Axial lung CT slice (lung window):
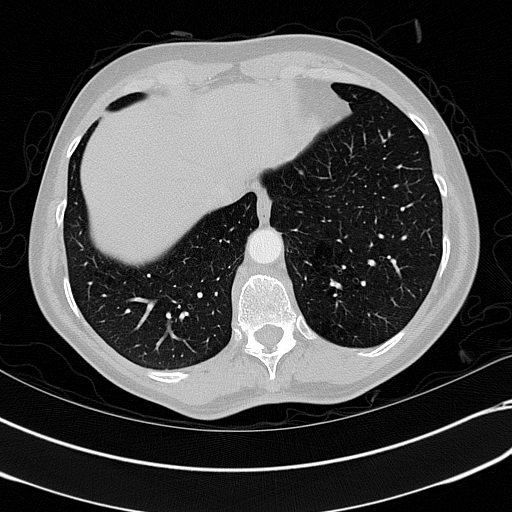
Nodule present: yes
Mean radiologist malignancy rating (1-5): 1.5